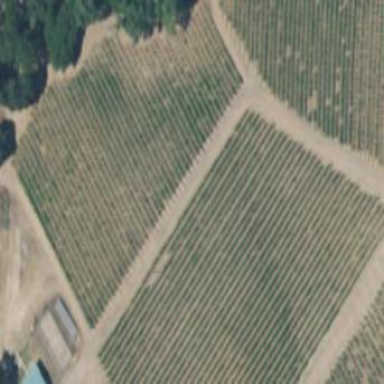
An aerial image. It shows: Vineyard where grapes are grown.